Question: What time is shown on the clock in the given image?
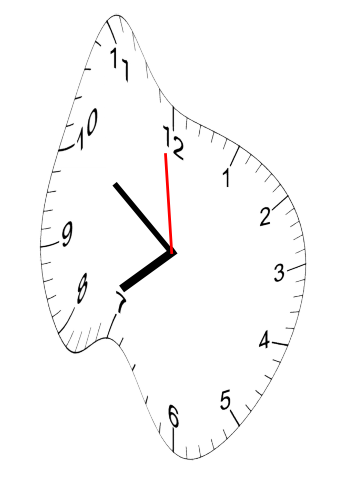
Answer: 07:50:59